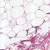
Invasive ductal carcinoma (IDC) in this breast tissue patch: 0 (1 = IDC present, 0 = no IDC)